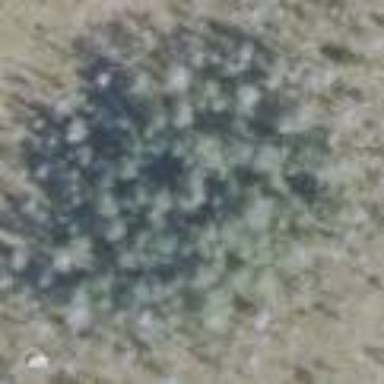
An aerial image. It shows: Needle-leaved woodland.